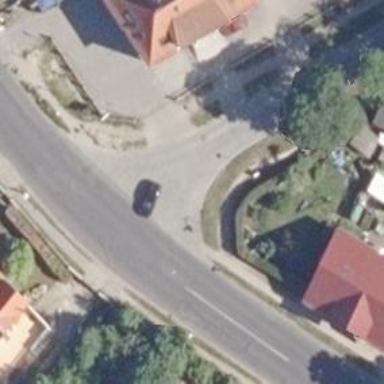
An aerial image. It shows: Residential road where parking is not allowed at all.